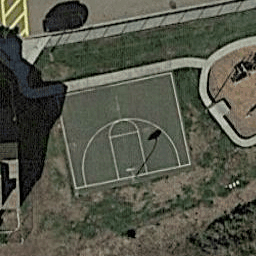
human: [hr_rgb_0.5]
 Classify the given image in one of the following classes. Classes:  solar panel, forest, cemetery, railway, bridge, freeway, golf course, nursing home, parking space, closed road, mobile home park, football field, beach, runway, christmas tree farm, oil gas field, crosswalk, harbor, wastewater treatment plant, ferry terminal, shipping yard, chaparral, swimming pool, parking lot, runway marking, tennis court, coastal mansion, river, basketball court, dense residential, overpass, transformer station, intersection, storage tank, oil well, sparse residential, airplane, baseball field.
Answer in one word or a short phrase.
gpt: basketball court